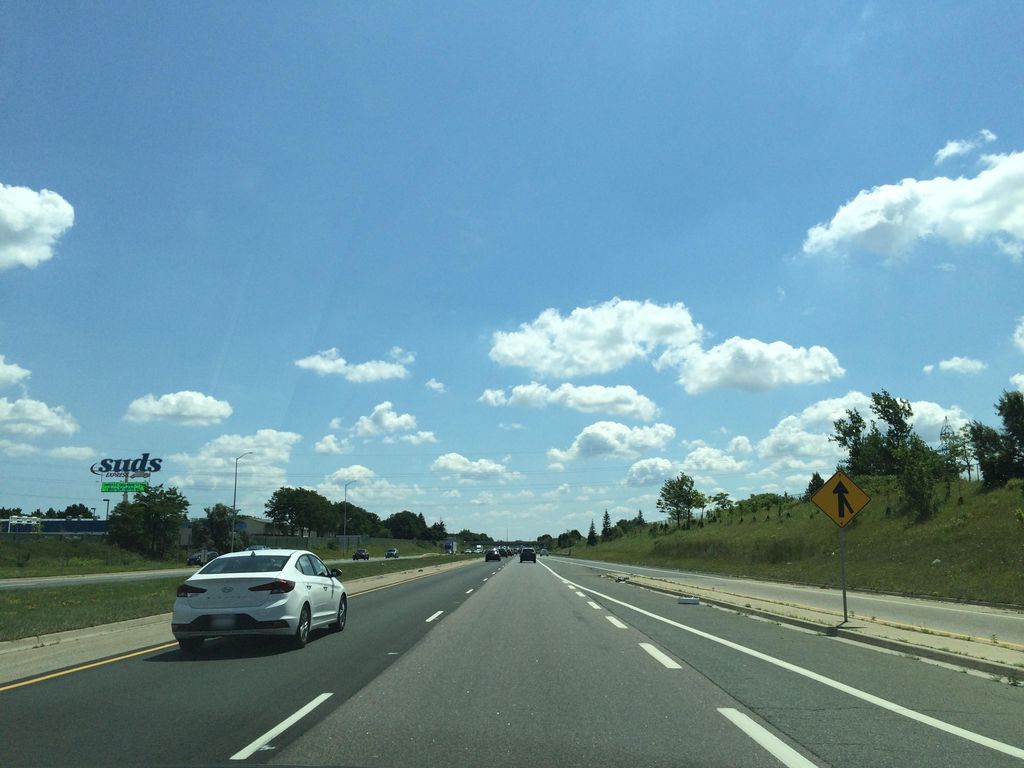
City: hamilton